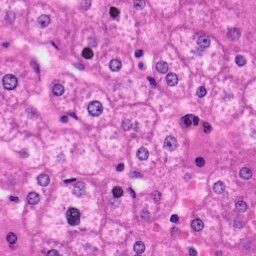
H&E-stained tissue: Liver